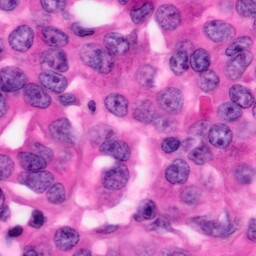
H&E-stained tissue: Pancreatic